Question: I want to remove/hide some attribute sort options in my categories.
For this I unchecked "use all attributes" and selected the attributes I want to display in the sort select.
After this I cleared cache and reindexed categories and products data.
But I still have all attributes showing in the sort by select. Can somone help me please?
I'm using a modified toolbar.phtml to hide the "position" sort option, but I think this has nothing to do with the problem:
'''
<div class="sort-by">
<label><?php echo $this->__('Sort By') ?></label>
<select onchange="setLocation(this.value)">
<?php foreach($this->getAvailableOrders() as $_key=>$_order): ?>
<?php if ($_order != $this->__('Position')) : // Remove "Position" from the sort option list ?>
<option value="<?php echo $this->getOrderUrl($_key, 'asc') ?>"<?php if($this->isOrderCurrent($_key)): ?> selected="selected"<?php endif; ?>>
<?php echo $this->__($_order) ?>
</option>
<?php endif; ?>
<?php endforeach; ?>
</select>
<?php if($this->getCurrentDirection() == 'desc'): ?>
<a href="<?php echo $this->getOrderUrl(null, 'asc') ?>" title="<?php echo $this->__('Set Ascending Direction') ?>"><img src="<?php echo $this->getSkinUrl('images/i_desc_arrow.gif') ?>" alt="<?php echo $this->__('Set Ascending Direction') ?>" class="v-middle" /></a>
<?php else: ?>
<a href="<?php echo $this->getOrderUrl(null, 'desc') ?>" title="<?php echo $this->__('Set Descending Direction') ?>"><img src="<?php echo $this->getSkinUrl('images/i_asc_arrow.gif') ?>" alt="<?php echo $this->__('Set Descending Direction') ?>" class="v-middle" /></a>
<?php endif; ?>
</div>
'''
EDIT:
Here's an image from my display settings inside the category:

But inside my storeview all options are displayed
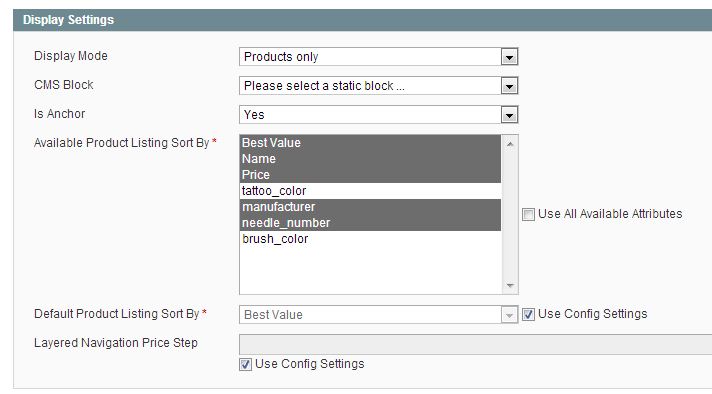
Answer: Okay, fixed the problem:
I changed the settings in all store views, but it didn't changed in all sotre views. When I tried to change the setting Use Default Value in my "languagesviews". I get the error "Default Product Listing Sort by not exists on Available Product Listing Sort By".
So I "just" need to change all categorysettings of each language.
EDIT:
After editing some categories and checking/unchecking "use default values" the error is gone and I set all "use default values" to yes.